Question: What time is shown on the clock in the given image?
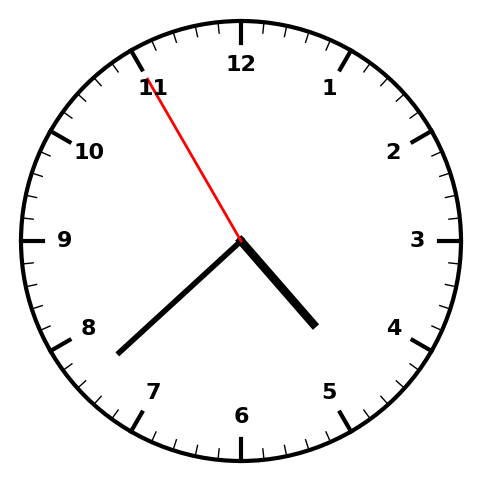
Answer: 04:37:55